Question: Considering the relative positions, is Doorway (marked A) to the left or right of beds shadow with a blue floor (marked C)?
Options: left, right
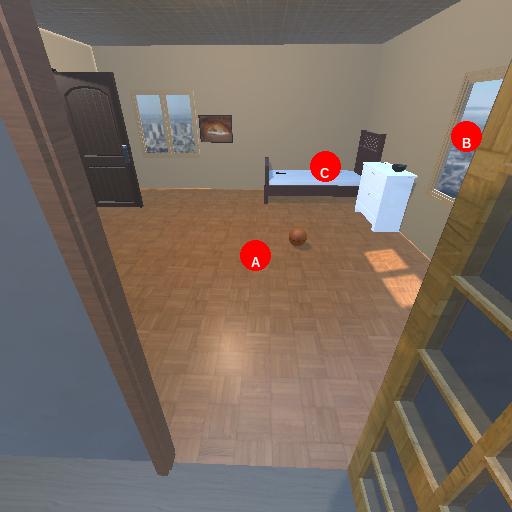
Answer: left